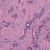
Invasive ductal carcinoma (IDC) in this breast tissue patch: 1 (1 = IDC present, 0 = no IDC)